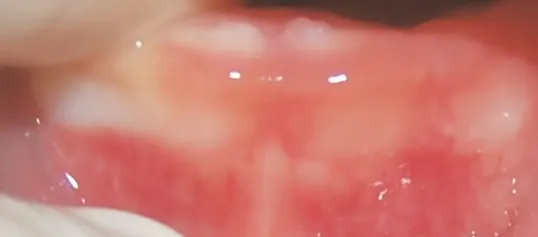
Four months follow-up, showing normal eruption of the deciduous central incisors.
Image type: pathology (fish)